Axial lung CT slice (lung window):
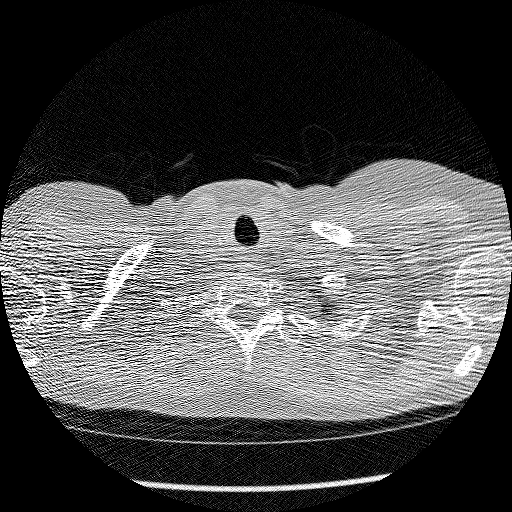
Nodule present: no